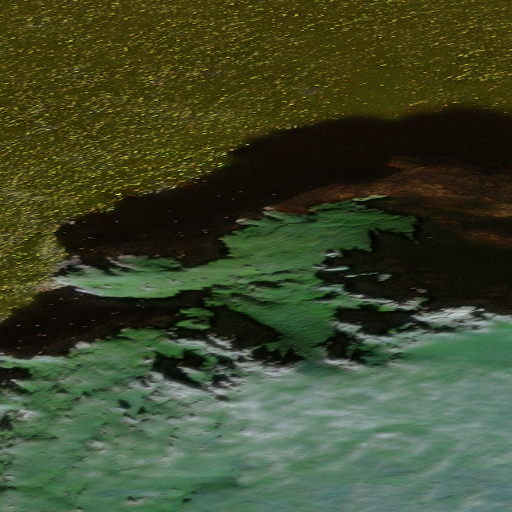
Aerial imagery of cape in Alaska named Cape Lisburne containing only unknown